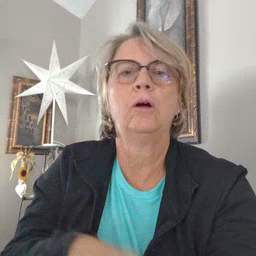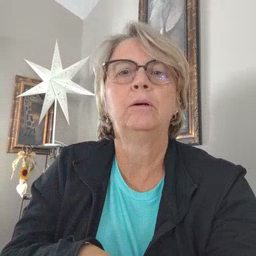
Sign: dog